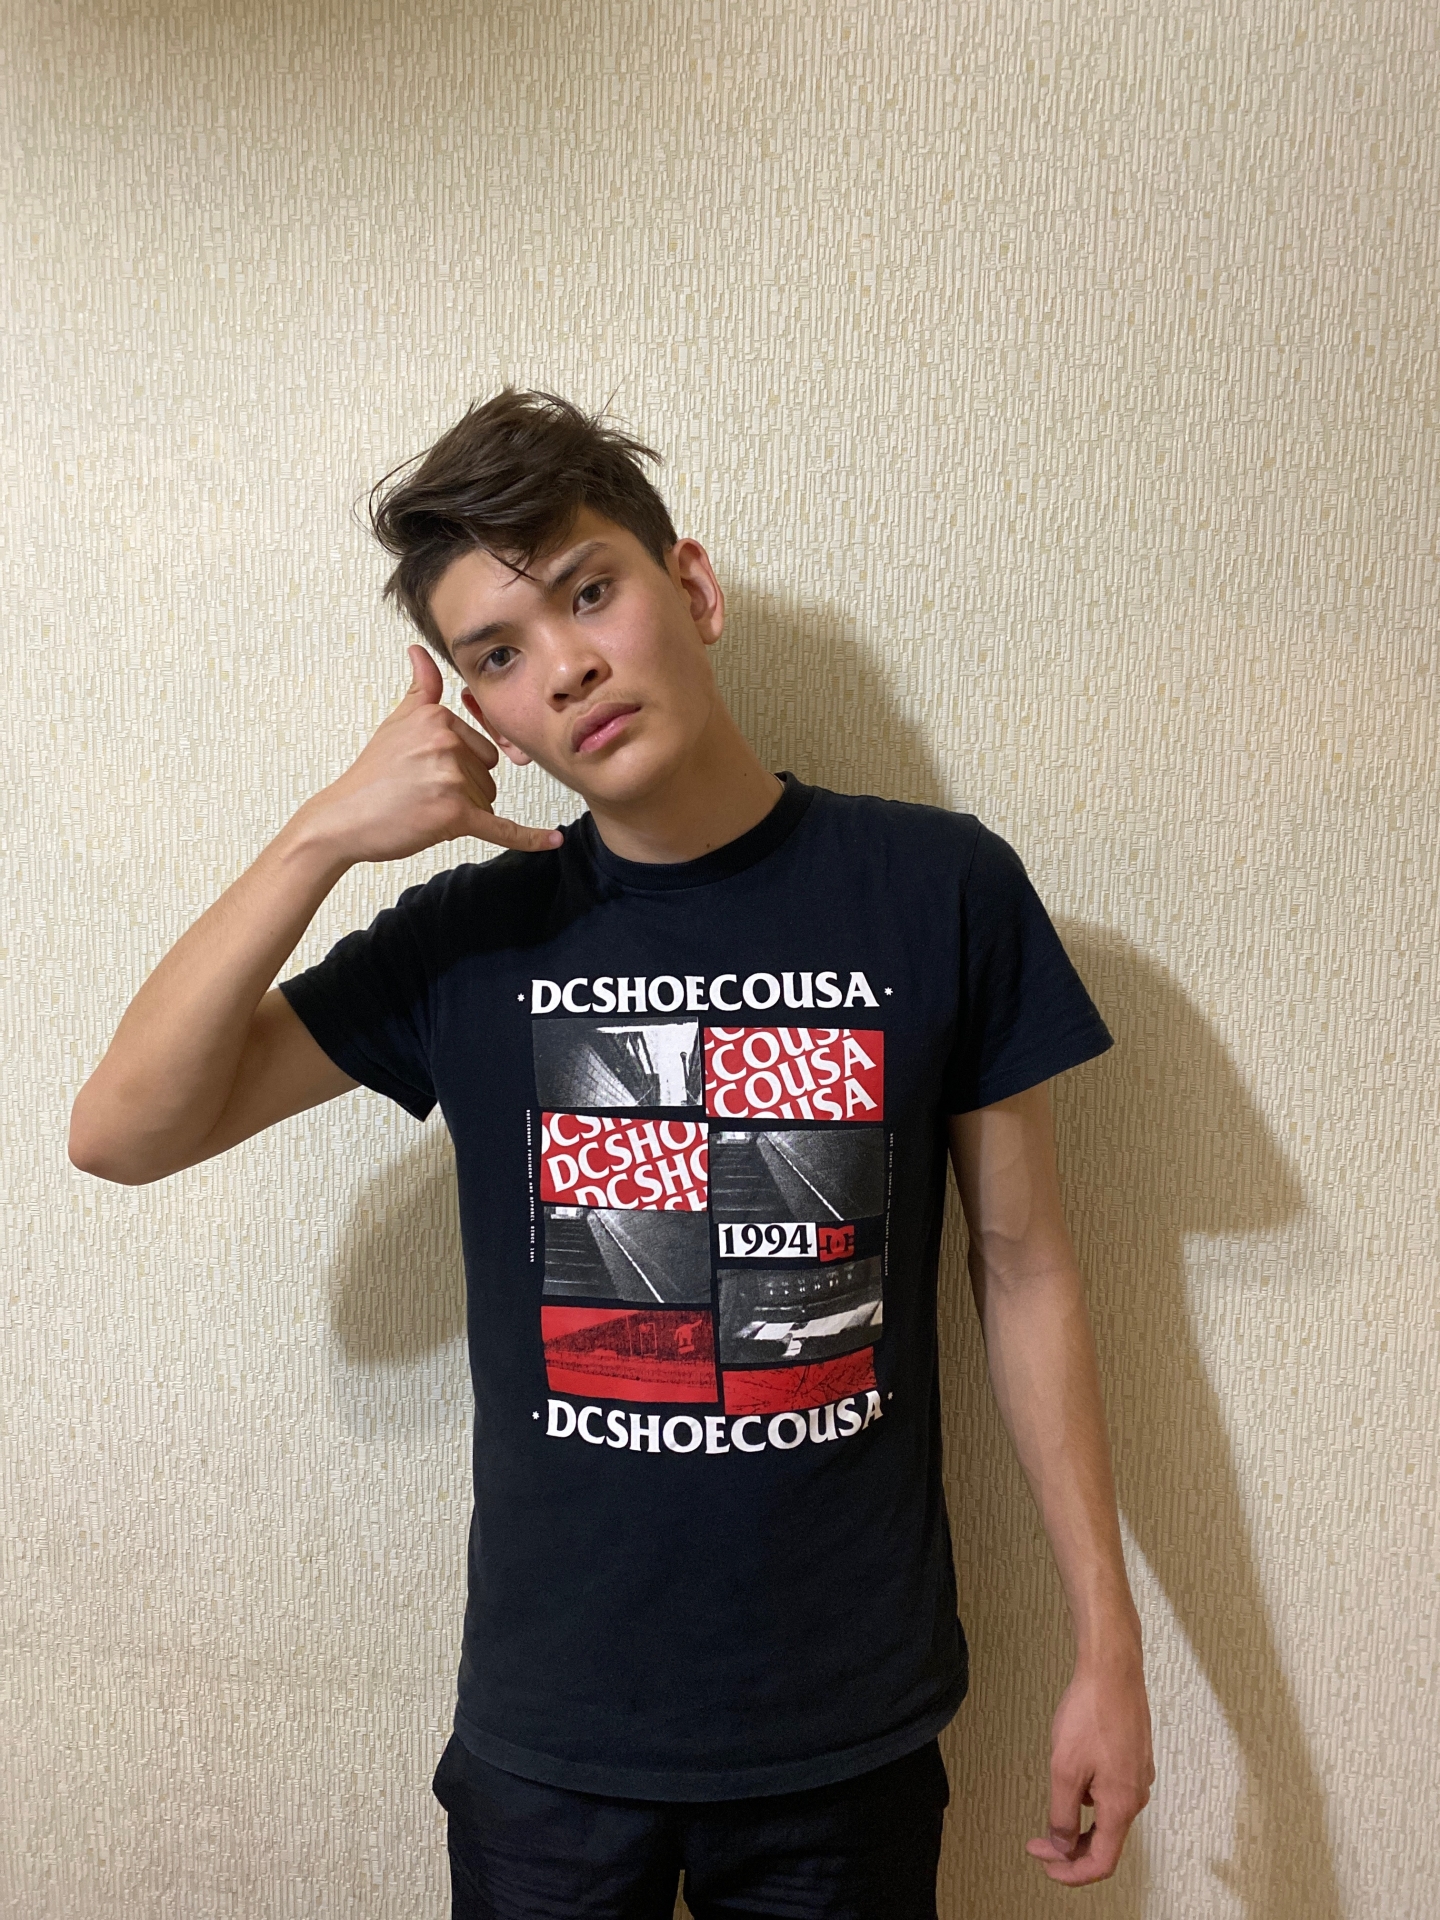
Label: clear